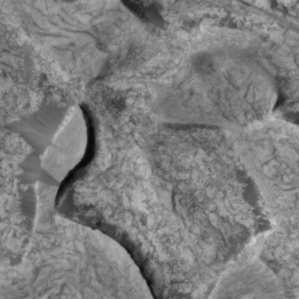
Label: non_frost